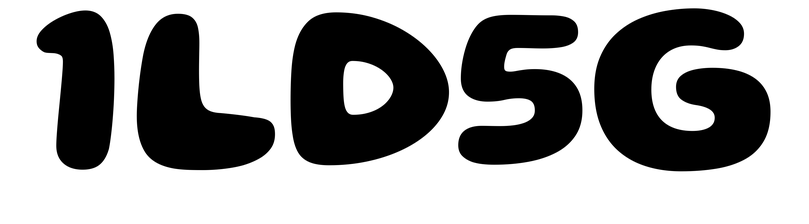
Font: Gluten_Bold